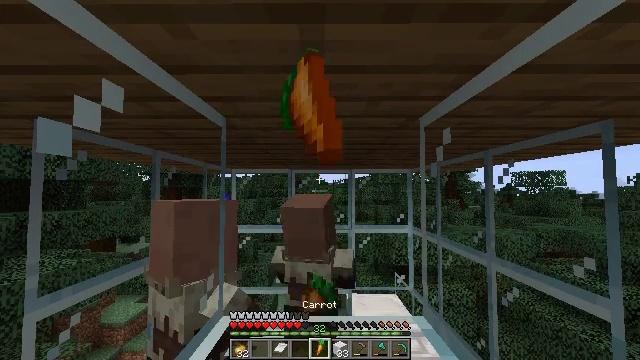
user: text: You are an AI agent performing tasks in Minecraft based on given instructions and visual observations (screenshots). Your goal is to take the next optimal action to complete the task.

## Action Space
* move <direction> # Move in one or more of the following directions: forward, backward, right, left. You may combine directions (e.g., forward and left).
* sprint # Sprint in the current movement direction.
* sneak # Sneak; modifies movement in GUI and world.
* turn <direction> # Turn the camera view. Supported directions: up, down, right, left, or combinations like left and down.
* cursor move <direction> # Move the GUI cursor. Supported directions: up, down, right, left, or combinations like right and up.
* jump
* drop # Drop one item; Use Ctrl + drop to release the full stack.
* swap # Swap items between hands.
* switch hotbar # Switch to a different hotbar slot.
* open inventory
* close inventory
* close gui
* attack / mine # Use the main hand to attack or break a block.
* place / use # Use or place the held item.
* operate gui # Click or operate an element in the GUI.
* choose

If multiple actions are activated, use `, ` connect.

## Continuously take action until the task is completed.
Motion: motion action
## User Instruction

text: Drop a carrot.
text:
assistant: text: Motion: drop